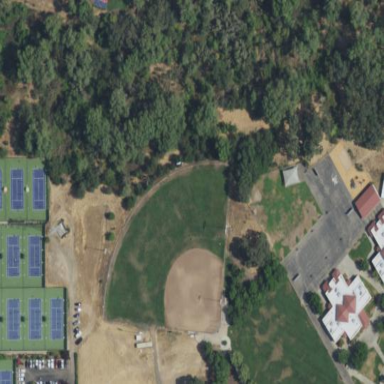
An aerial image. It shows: Baseball pitch for leisure and sports activities.